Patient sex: F
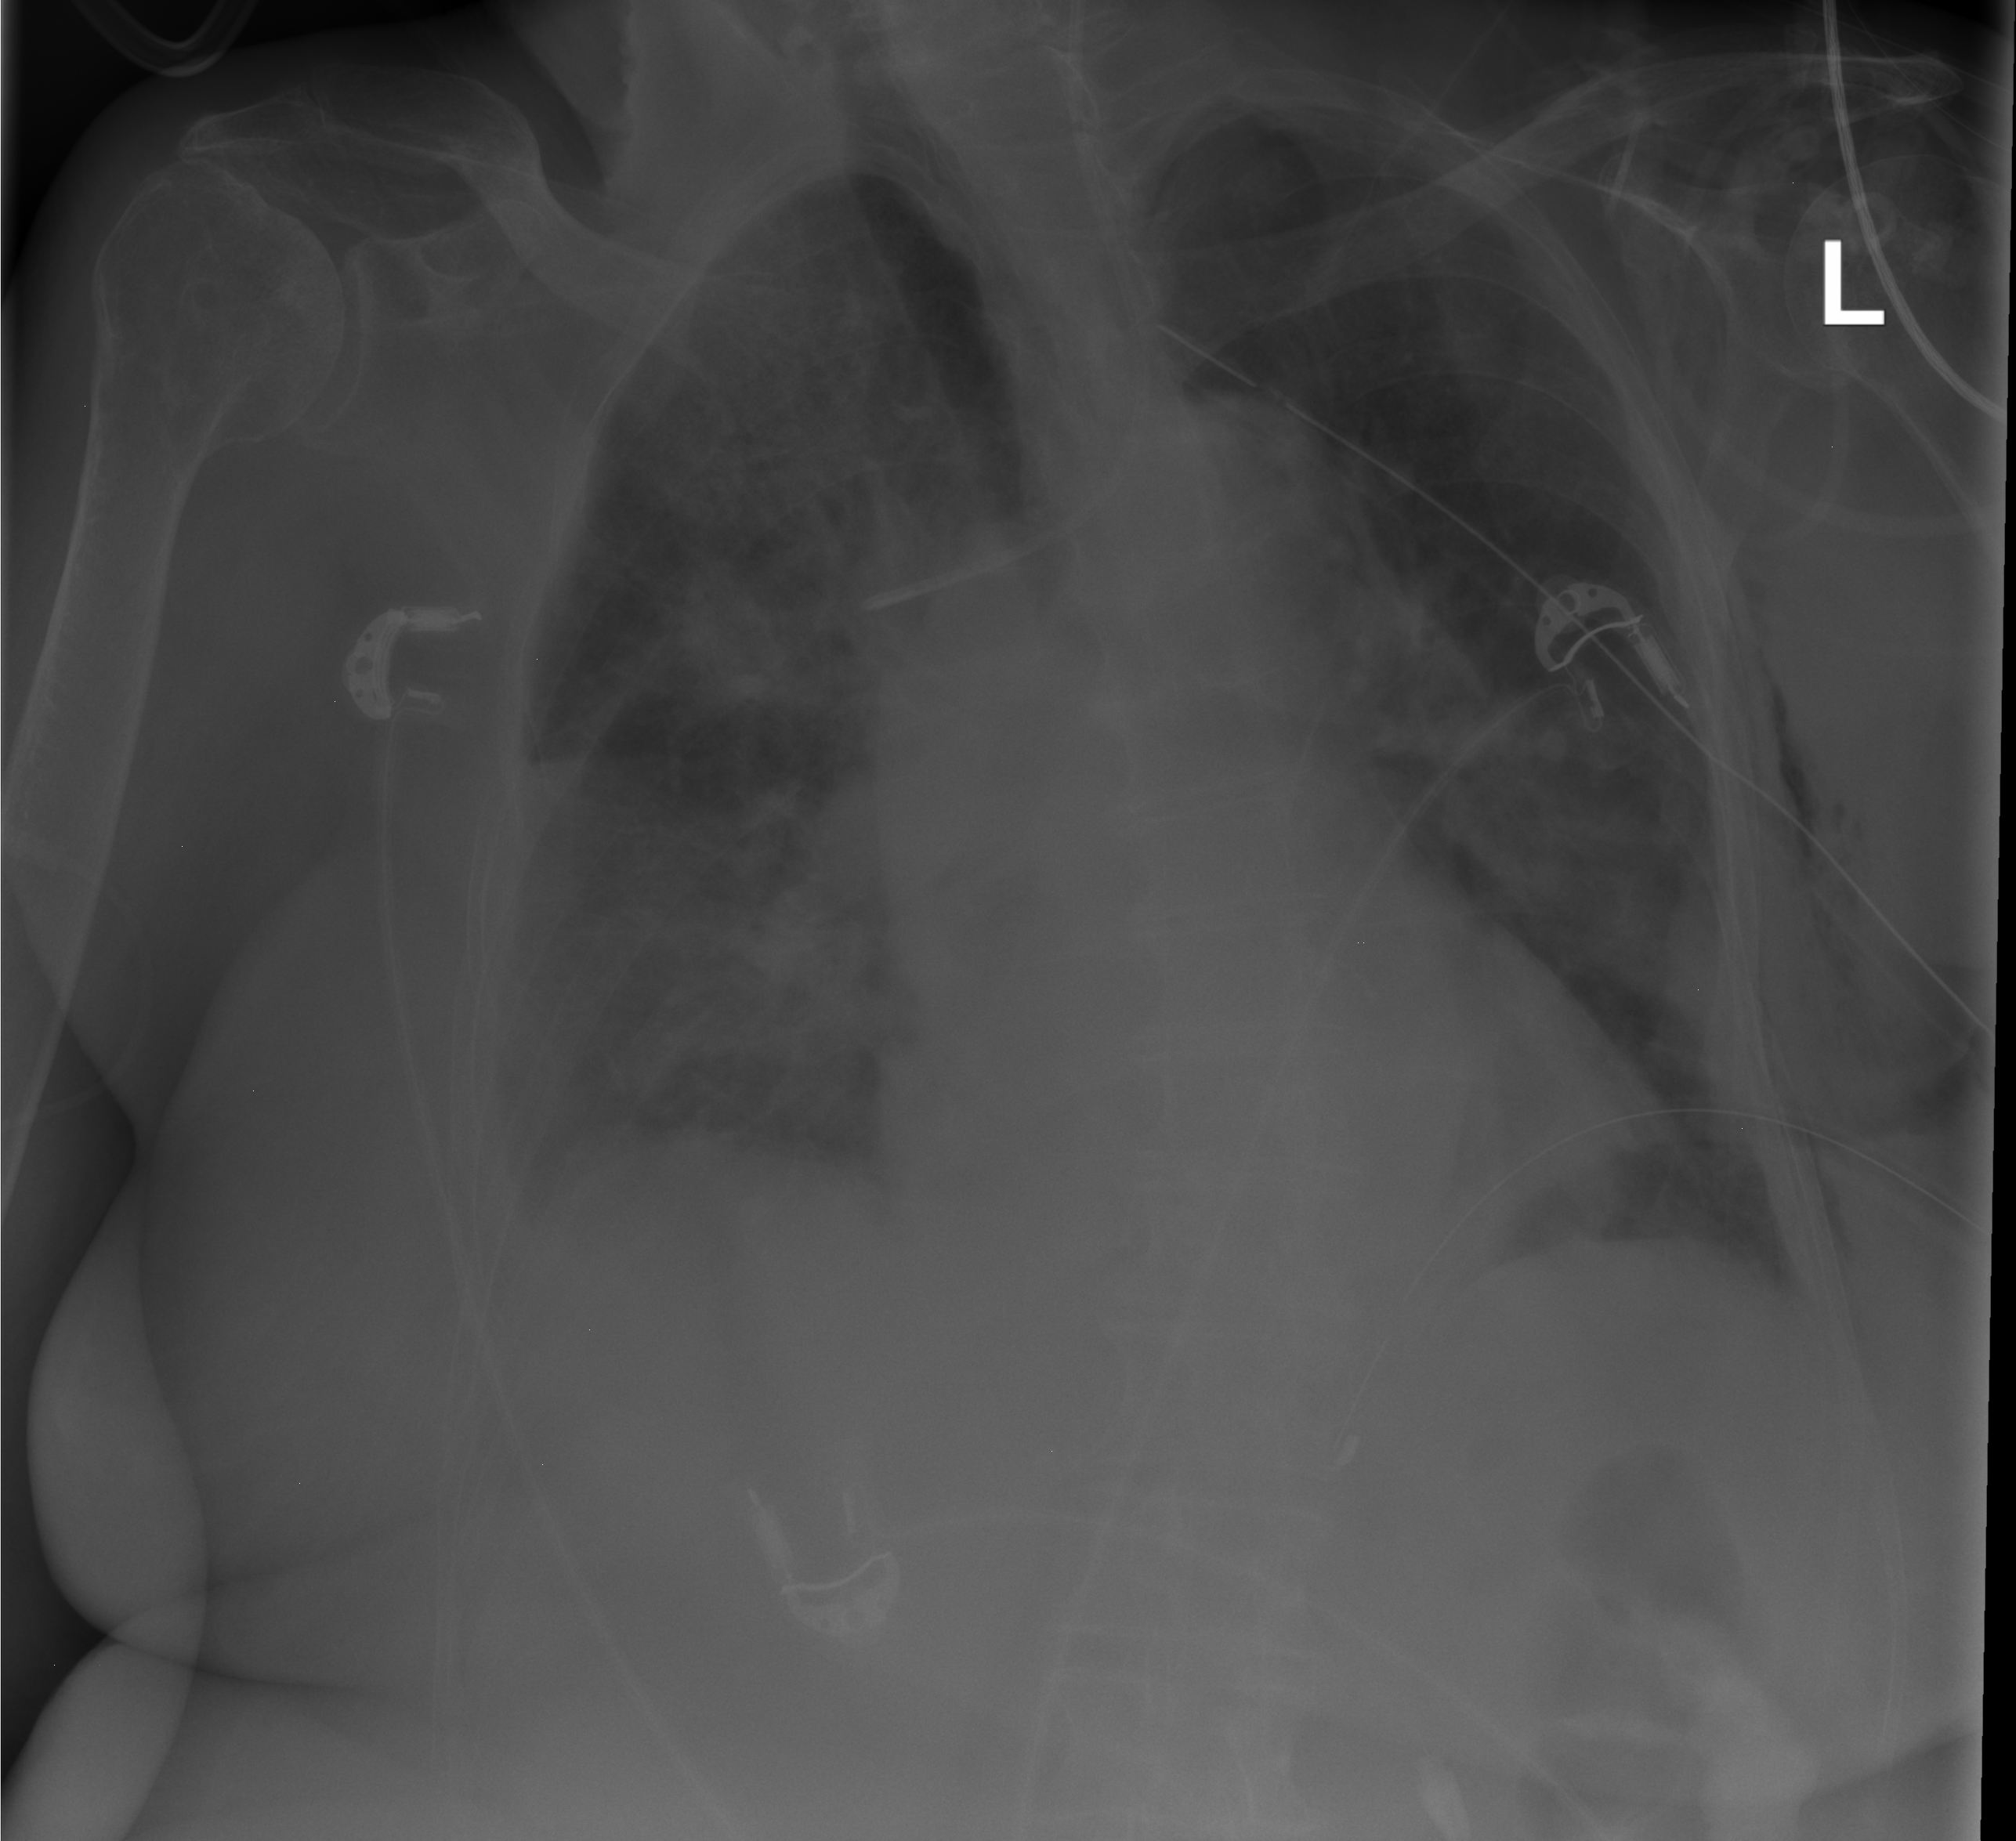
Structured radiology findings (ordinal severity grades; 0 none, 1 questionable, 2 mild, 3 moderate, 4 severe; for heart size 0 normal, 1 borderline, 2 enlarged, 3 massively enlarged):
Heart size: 0
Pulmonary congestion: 2
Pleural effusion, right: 0
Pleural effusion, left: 1
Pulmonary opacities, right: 3
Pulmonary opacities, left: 2
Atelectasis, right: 2
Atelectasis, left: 2